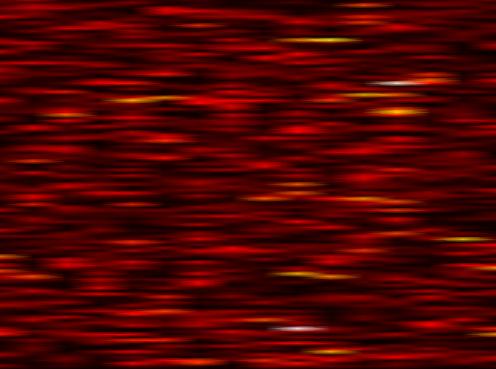
Label: UFMC